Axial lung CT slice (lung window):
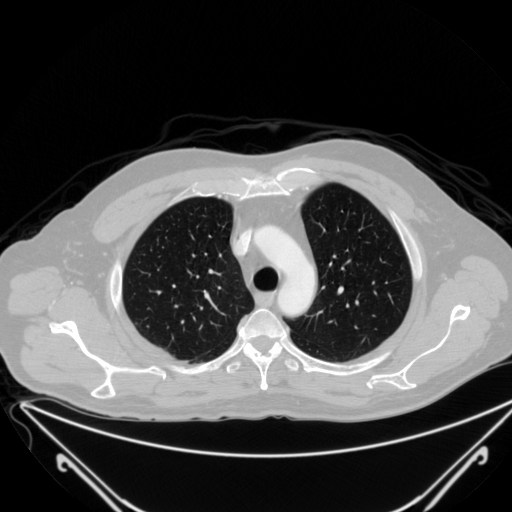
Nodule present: no